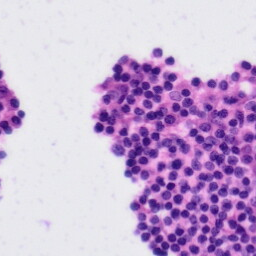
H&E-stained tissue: Tonsil